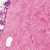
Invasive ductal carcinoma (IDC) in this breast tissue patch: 0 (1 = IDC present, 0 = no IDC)